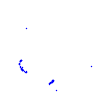
Particle: proton